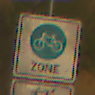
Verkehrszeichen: BeginnFahrradzone
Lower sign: EinspurigeFahrzeugeFrei6
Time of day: SunriseSunset
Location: Outdoor (Nature)
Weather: PartlyCloudy
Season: NotSpecified
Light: Natural